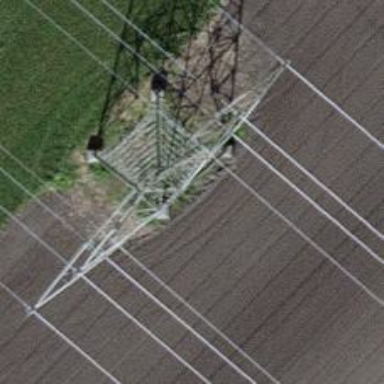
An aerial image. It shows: Power tower.